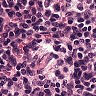
Metastatic tissue present: no